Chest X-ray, AP view. Patient: 58 years old, sex M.
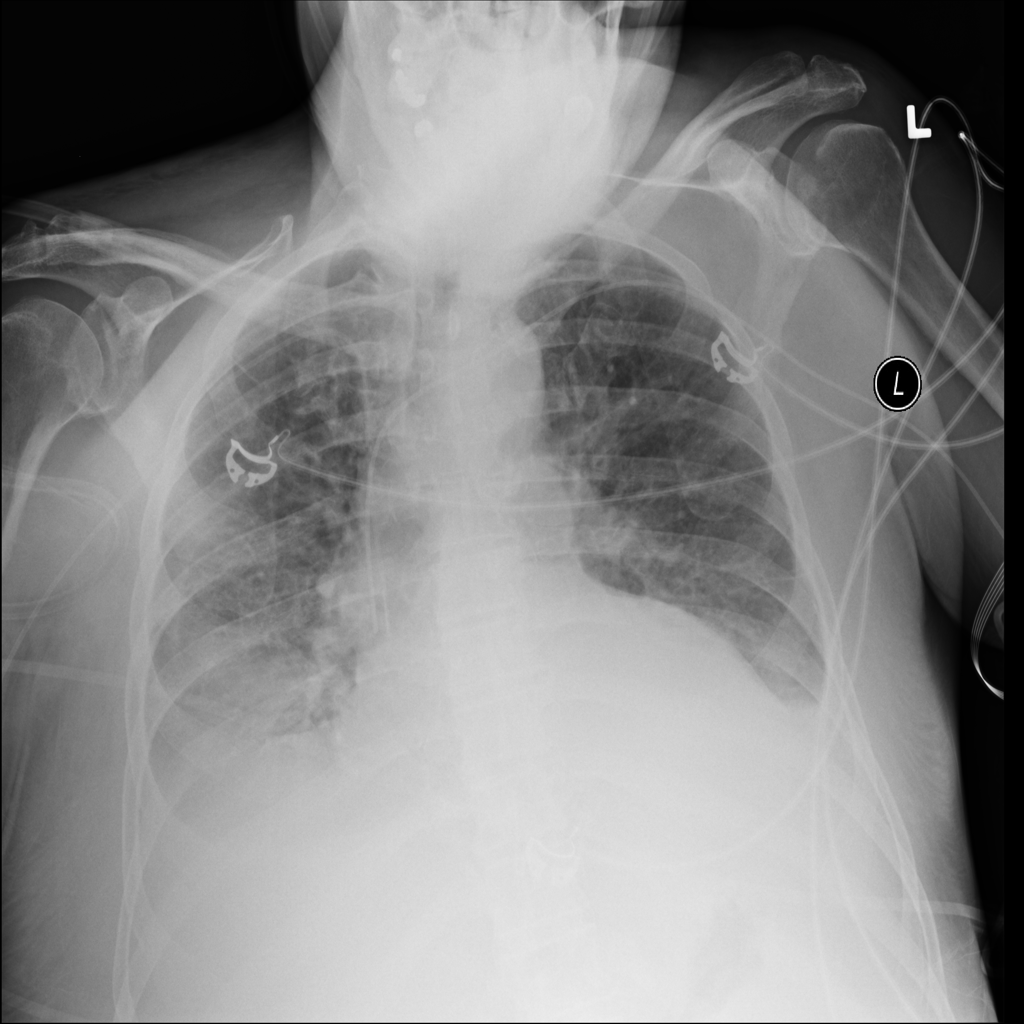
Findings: No Finding